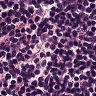
Metastatic tissue present: no